Interaction volume radius: 5 \u00c5
Interaction volume height: 30 \u00c5
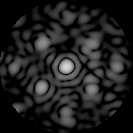
Disorder parameter: 0.5961